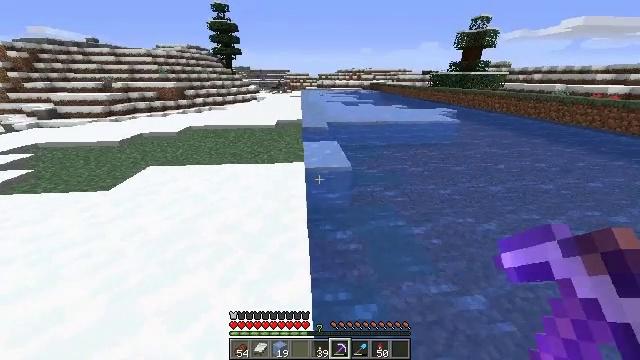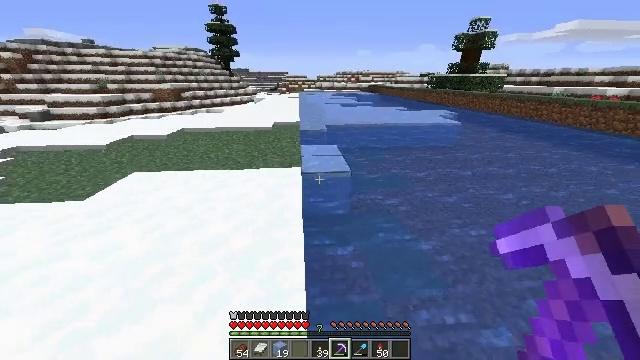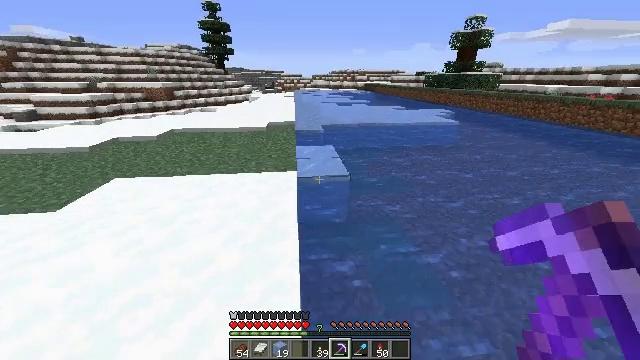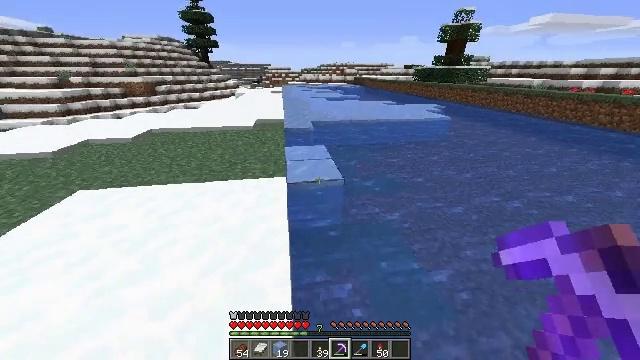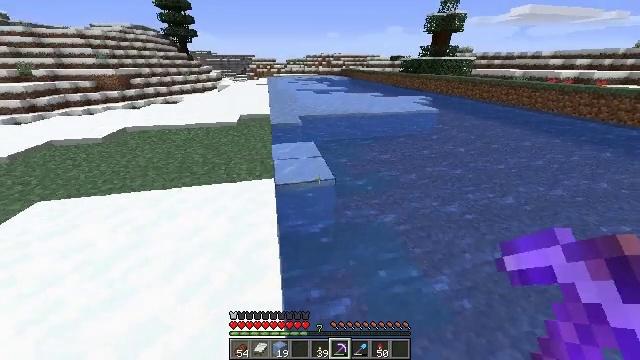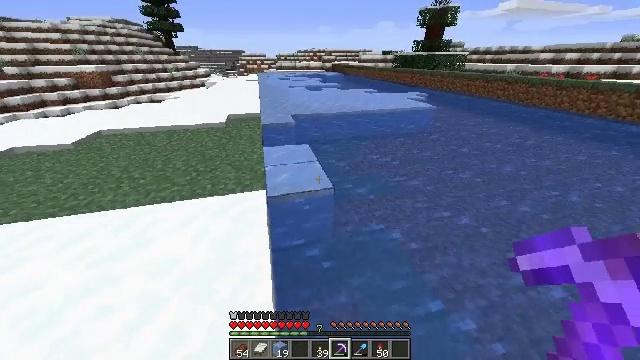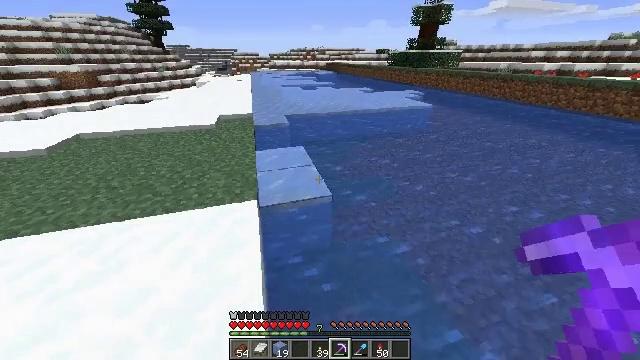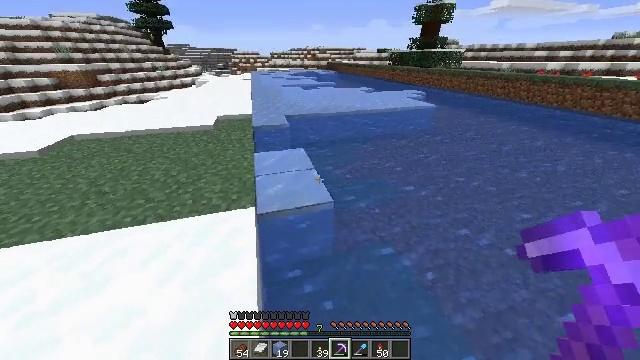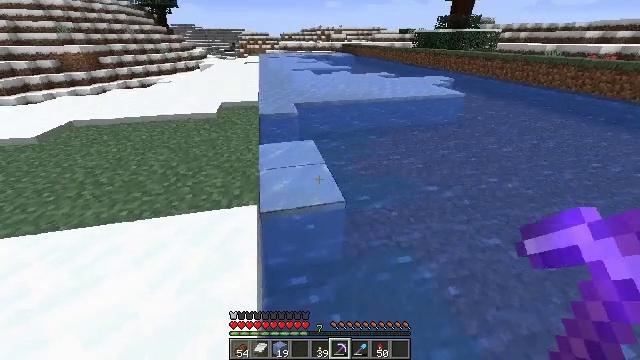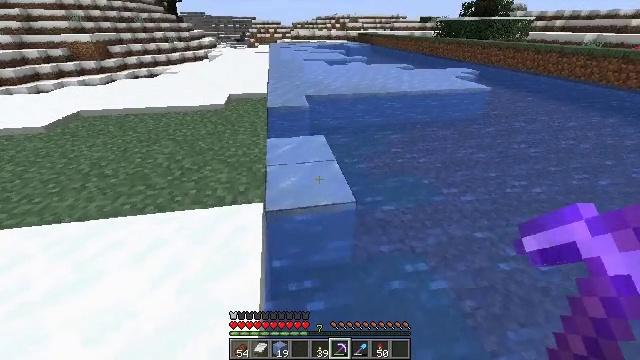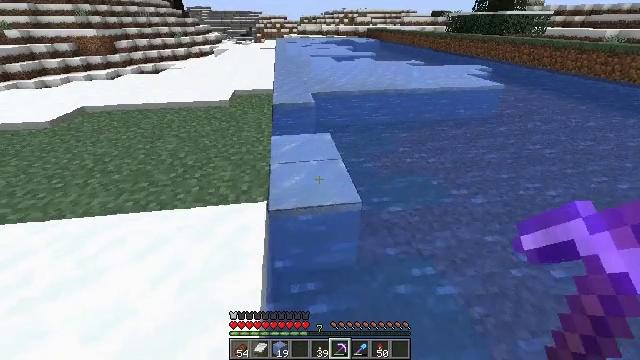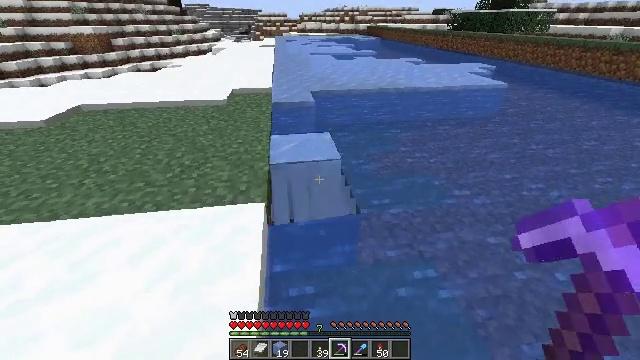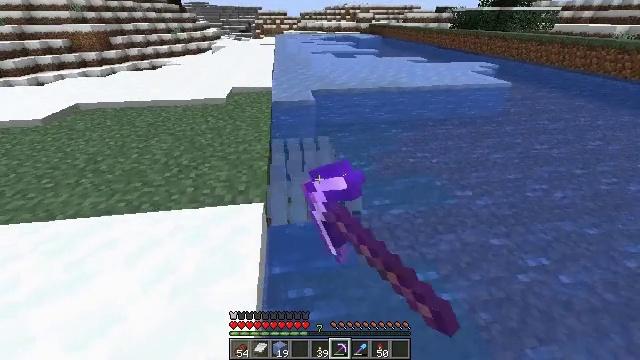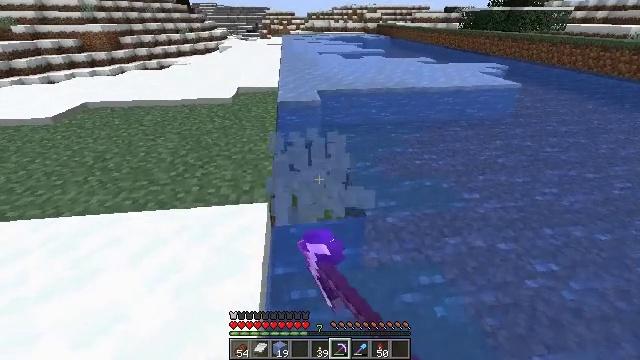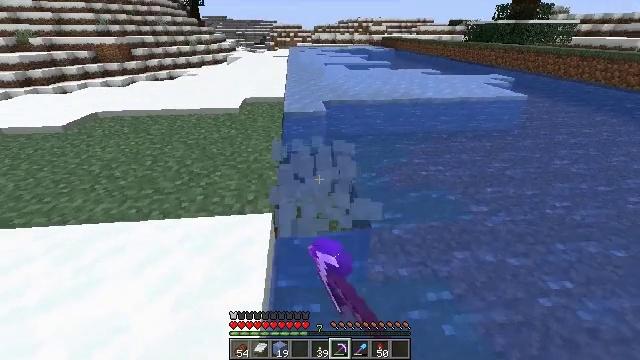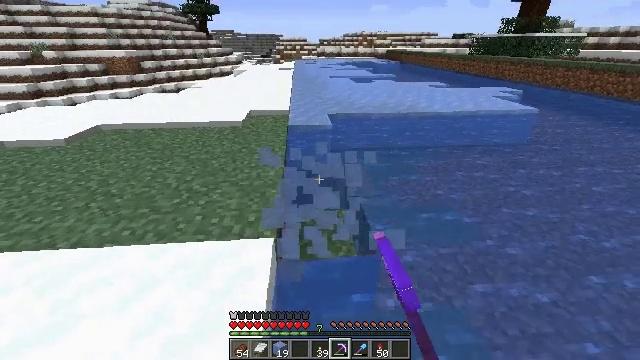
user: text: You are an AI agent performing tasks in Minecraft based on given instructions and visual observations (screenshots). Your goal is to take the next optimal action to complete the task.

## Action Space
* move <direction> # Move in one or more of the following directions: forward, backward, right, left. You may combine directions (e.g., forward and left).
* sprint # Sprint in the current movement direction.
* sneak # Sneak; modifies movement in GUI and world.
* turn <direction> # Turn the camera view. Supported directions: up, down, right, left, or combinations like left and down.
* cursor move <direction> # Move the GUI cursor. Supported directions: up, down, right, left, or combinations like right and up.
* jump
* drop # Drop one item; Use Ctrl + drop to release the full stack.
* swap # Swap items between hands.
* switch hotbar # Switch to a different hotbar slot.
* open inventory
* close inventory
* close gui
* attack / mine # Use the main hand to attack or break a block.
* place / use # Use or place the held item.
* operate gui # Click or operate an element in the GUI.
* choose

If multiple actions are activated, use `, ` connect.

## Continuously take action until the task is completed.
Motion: motion action
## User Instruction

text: Harvest the ice from frozen areas.
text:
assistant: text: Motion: move forward
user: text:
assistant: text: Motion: move forward, turn right
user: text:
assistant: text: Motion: move forward, turn right and down
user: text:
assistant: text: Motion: move forward, turn right and down
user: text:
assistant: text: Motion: move forward, turn right and down
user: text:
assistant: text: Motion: move forward, turn right
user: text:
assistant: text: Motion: no_op
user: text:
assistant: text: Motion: turn left and down
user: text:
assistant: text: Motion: turn left
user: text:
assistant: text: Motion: turn left
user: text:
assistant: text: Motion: attack / mine
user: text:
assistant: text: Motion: attack / mine
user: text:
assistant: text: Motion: turn left, attack / mine
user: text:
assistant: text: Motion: move forward, turn left and up, attack / mine
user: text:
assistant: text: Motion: move forward, turn left and up, attack / mine
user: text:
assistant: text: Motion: move forward, attack / mine
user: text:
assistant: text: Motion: move forward, attack / mine
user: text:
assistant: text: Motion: move forward, attack / mine
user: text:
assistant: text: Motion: move forward
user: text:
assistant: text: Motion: move forward
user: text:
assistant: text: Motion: move forward
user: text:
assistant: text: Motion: move forward
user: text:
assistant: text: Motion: move forward, turn down
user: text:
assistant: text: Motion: move forward, turn left and down
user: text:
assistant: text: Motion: move forward, turn left and down
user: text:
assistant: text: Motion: move forward, turn left
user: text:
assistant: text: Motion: move forward, turn left
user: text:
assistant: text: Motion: move forward, turn left and up
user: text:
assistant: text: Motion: move forward, turn left and up
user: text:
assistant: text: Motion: move forward